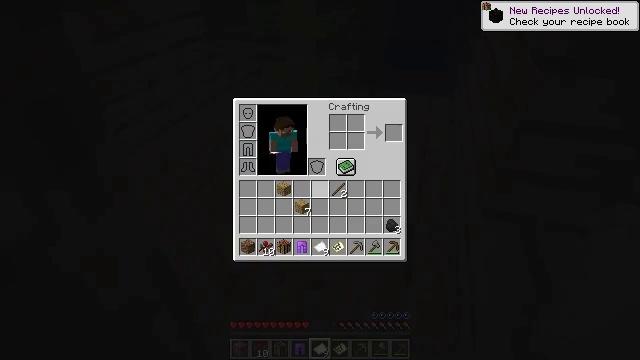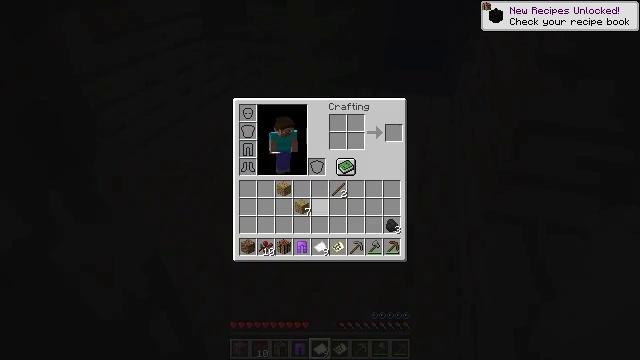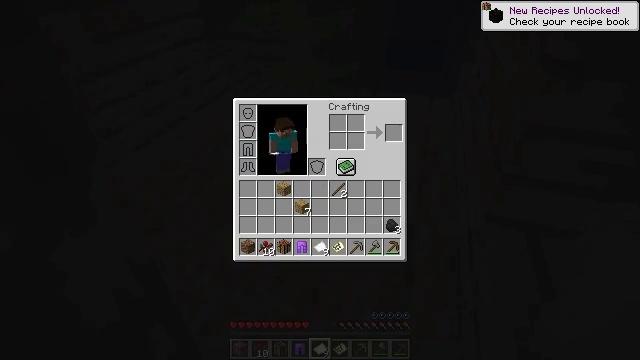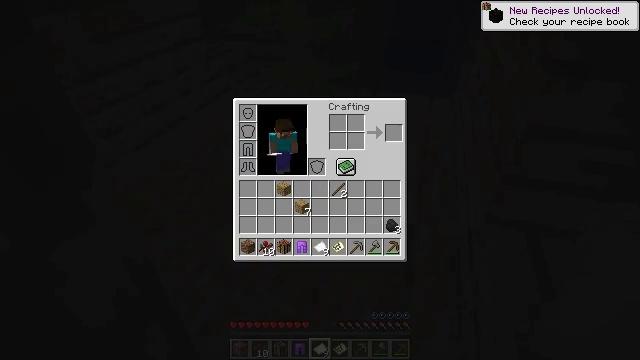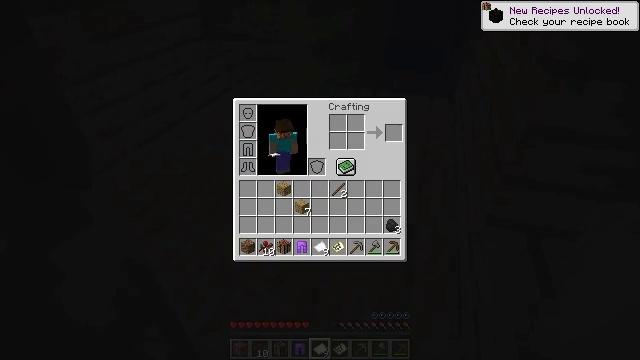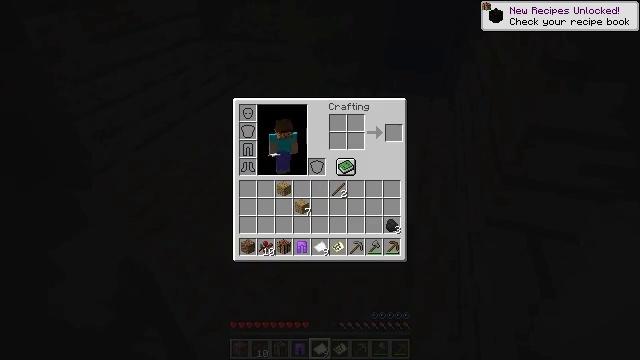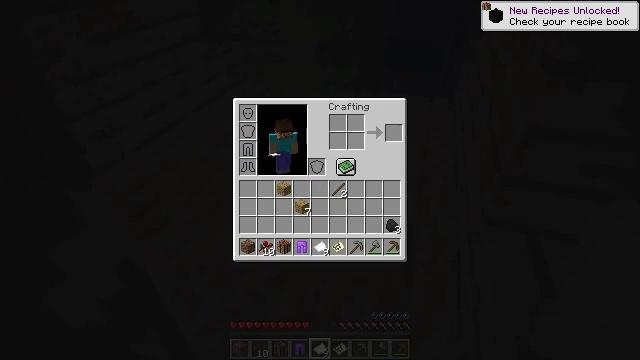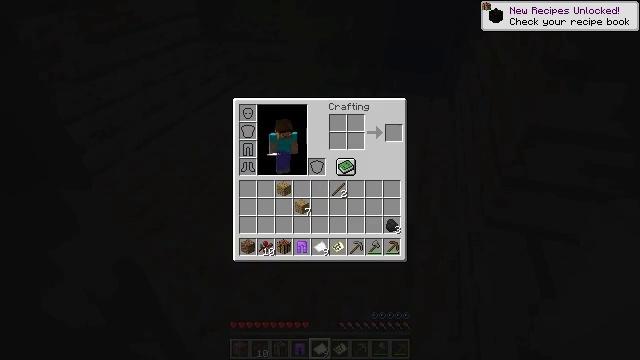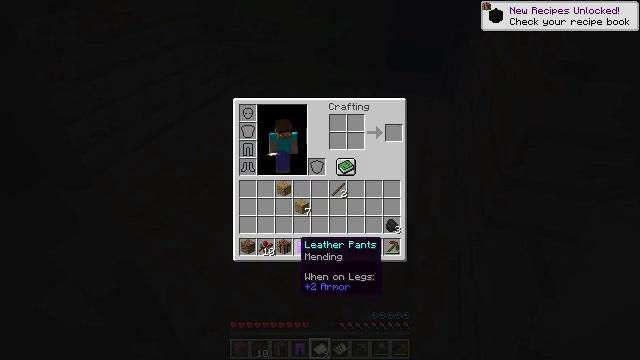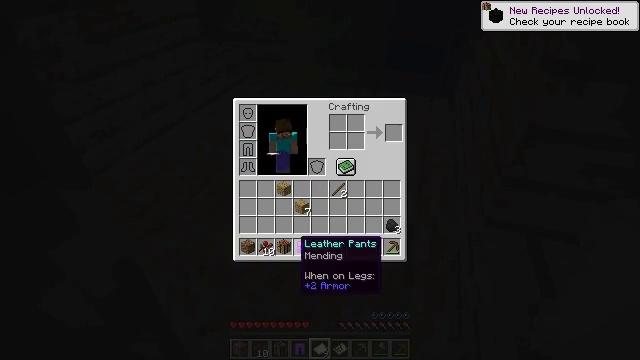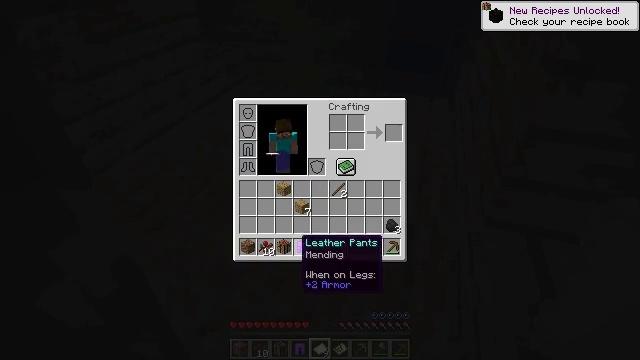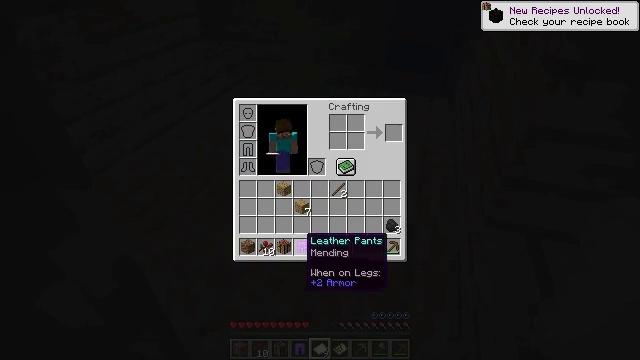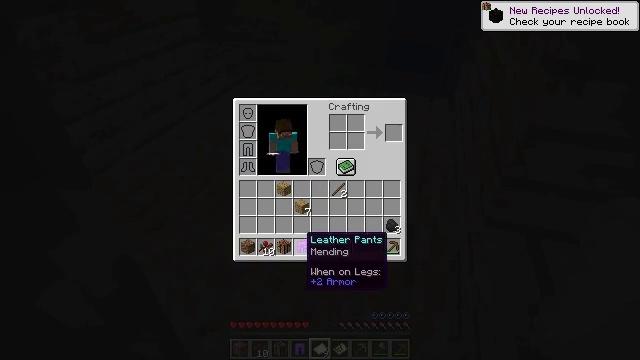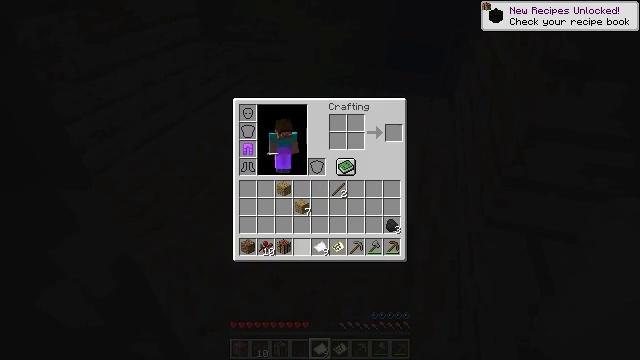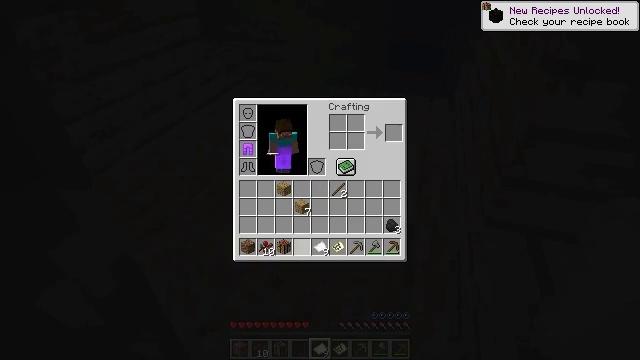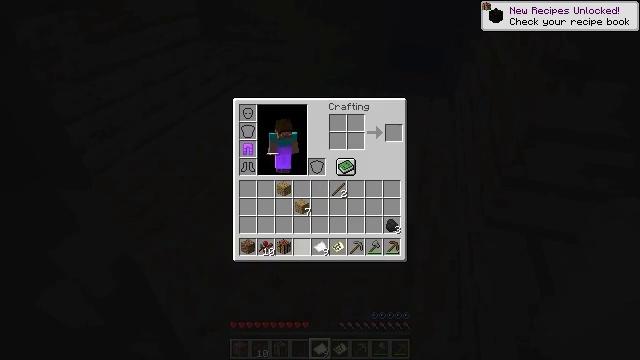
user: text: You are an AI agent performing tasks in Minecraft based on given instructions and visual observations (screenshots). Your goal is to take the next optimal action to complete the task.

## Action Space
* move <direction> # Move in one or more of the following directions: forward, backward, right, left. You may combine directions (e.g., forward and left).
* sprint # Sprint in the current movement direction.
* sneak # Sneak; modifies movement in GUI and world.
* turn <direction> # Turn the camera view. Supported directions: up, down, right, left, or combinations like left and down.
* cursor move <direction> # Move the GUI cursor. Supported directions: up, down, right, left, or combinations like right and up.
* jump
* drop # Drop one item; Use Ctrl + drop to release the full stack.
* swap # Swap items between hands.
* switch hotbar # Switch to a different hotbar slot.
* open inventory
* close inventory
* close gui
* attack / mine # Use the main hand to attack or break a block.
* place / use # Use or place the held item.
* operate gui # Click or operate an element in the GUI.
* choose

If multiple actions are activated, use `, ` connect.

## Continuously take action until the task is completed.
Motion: motion action
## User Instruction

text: Harvest seagrass from the waterbed.
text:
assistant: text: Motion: move forward, cursor move down, open inventory
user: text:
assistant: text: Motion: move forward, cursor move left and down, open inventory
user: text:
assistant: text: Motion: move forward, sneak, cursor move down
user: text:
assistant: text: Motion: sneak
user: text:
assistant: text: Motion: sneak
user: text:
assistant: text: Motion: sneak
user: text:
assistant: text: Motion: sneak
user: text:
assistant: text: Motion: sneak
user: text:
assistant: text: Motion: sneak
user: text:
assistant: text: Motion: sneak
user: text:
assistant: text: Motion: sneak
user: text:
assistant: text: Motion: sneak
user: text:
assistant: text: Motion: sneak, choose
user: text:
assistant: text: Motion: sneak, choose
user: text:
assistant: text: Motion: sneak, choose
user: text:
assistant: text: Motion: no_op
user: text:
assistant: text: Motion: no_op
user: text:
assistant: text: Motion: turn right and up
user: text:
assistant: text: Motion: turn right and up
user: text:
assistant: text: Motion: turn right and up
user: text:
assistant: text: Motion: turn up
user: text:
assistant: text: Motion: move forward
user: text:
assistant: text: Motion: move forward
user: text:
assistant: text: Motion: no_op
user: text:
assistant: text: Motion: move forward
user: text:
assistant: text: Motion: move forward
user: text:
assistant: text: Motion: move forward
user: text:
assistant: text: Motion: move forward
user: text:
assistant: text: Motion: move forward
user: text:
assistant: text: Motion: move forward